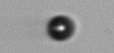
Label: bead